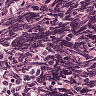
Metastatic tissue present: no